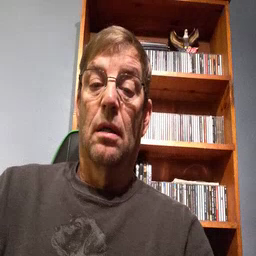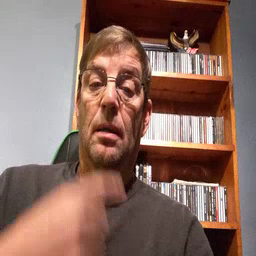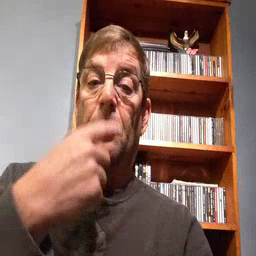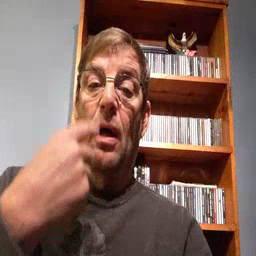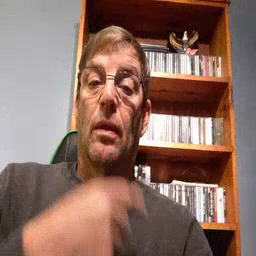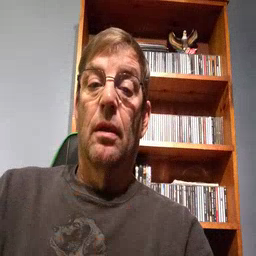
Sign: mouth